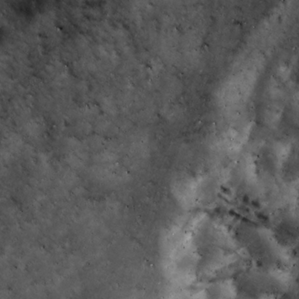
Label: non_frost